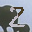
Label: 2